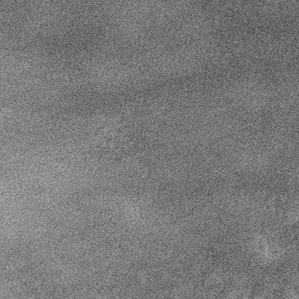
Label: frost